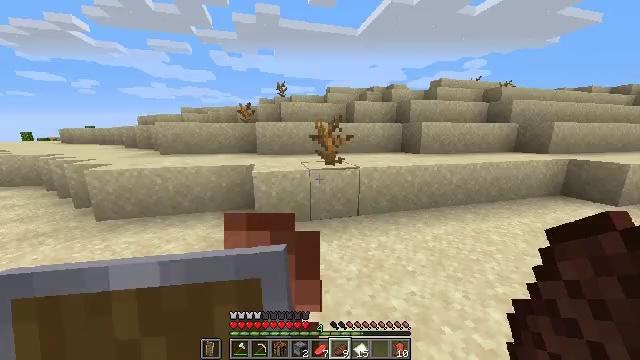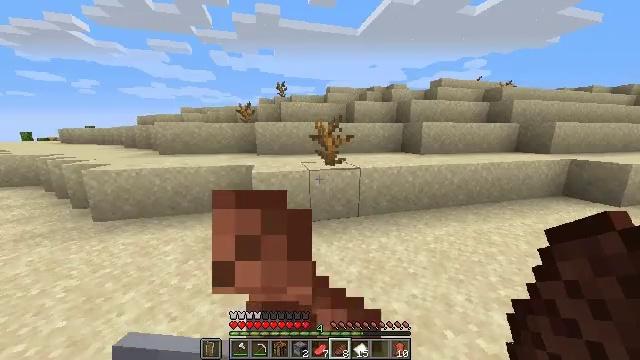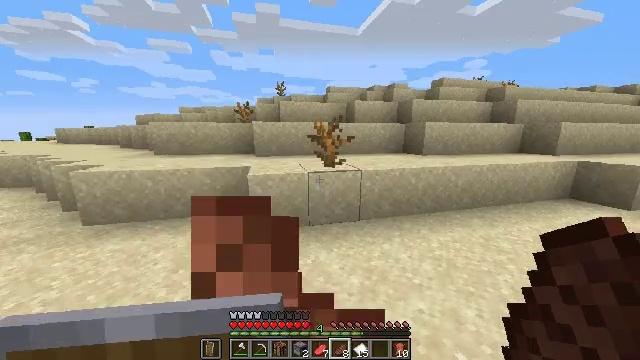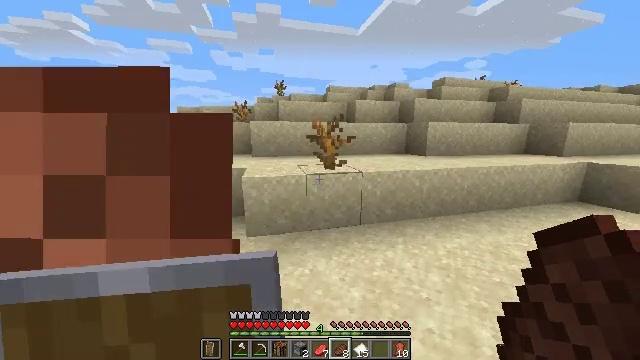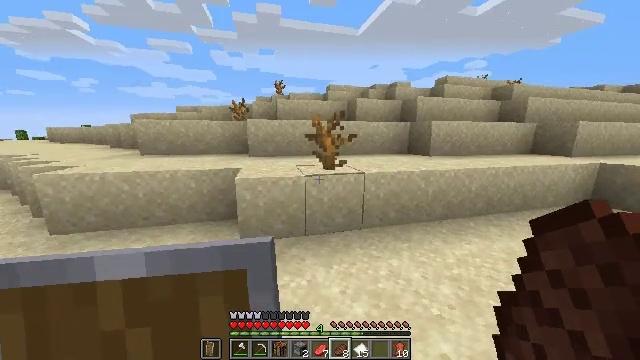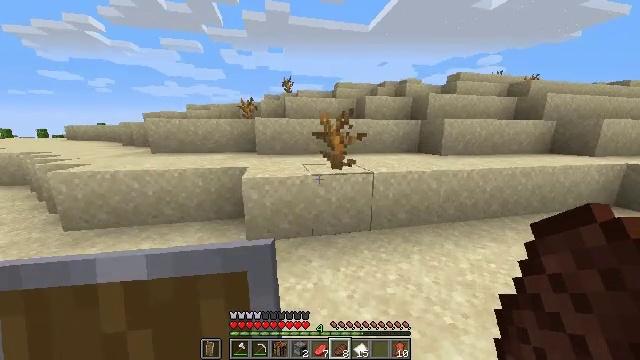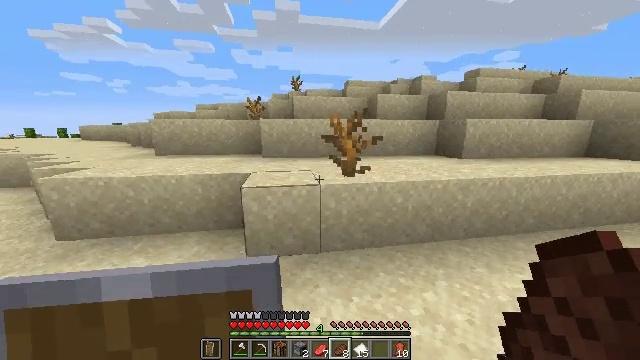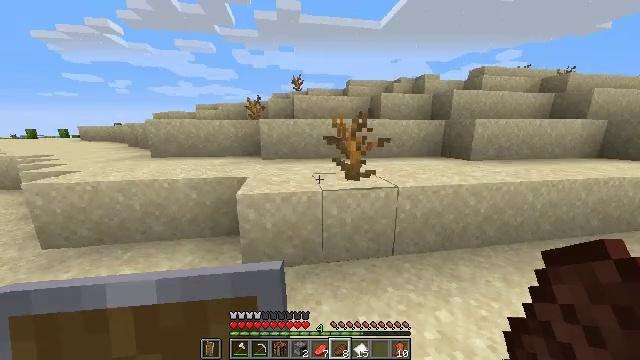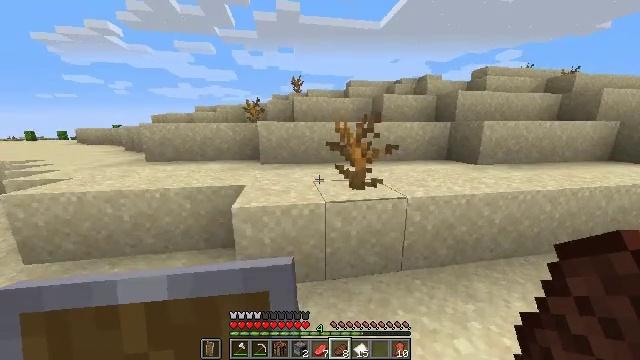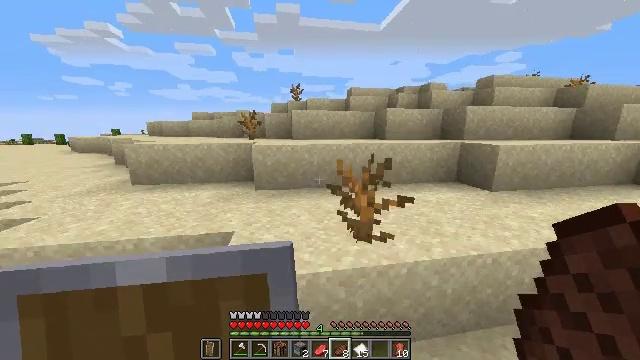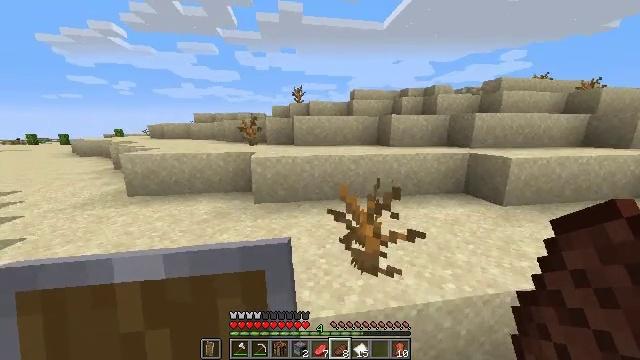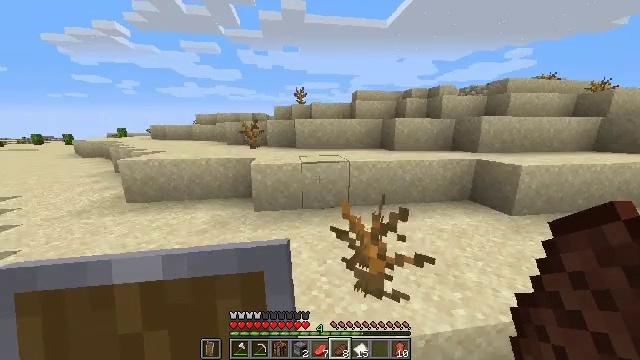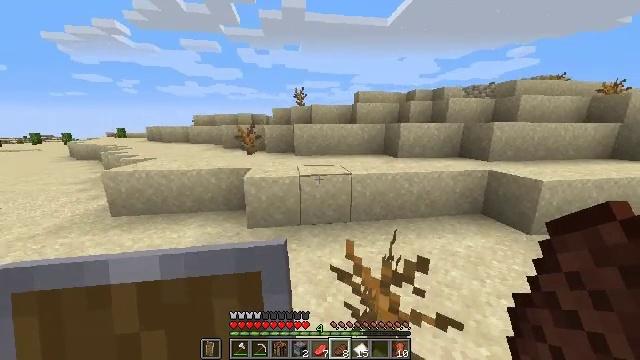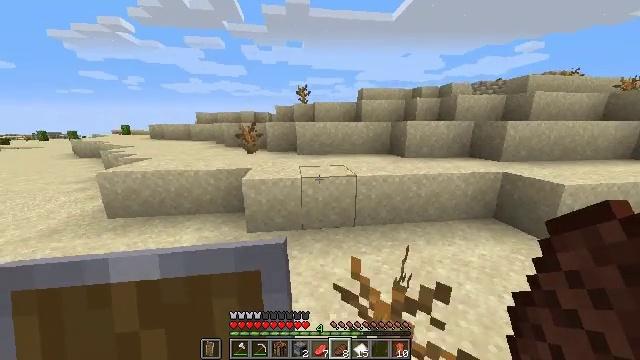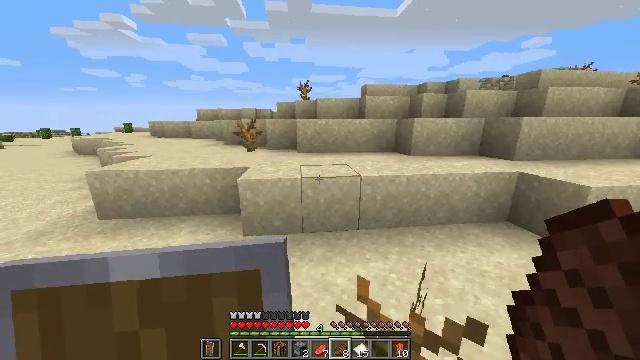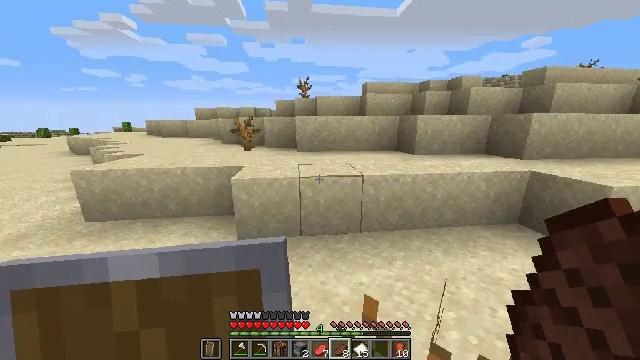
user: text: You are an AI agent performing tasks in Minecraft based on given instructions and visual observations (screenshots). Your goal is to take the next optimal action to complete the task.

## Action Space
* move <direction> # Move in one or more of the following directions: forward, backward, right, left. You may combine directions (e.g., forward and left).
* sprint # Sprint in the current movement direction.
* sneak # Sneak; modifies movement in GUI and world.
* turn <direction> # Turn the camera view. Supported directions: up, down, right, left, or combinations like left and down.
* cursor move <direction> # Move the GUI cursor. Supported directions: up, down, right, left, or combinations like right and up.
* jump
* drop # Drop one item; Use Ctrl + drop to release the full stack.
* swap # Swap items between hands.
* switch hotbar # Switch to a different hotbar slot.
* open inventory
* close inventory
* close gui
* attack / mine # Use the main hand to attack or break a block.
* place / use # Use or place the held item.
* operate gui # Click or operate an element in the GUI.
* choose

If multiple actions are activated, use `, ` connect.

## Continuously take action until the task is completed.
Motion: motion action
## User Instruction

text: Collect the dead bush from dry areas.
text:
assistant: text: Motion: move forward, sprint, use / place
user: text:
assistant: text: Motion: move forward, sprint, use / place
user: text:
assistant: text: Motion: move forward, sprint
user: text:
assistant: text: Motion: move forward, sprint
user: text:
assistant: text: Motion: move forward, sprint, turn left
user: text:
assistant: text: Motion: move forward, sprint, turn left
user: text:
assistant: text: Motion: move forward, sprint
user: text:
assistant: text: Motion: move forward, sprint, jump
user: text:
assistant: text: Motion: move forward, sprint, jump
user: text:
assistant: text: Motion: move forward, sprint, jump
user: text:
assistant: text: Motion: move forward, sprint, jump
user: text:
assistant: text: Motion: move forward, sprint, jump
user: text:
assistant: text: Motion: move forward, sprint, jump
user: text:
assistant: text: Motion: move forward, sprint, jump
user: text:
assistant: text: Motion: move forward, sprint, jump
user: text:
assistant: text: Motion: move forward, sprint, jump
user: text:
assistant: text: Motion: move forward, sprint, jump
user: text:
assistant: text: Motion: move forward, sprint, jump
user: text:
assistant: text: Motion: move forward, sprint, jump
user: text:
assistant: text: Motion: move forward, sprint, jump
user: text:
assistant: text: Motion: move forward, sprint, jump
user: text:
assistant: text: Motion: move forward, sprint, jump
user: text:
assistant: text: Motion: move forward, sprint, jump
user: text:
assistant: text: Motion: move forward, sprint, jump
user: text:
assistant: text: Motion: move forward, sprint, jump
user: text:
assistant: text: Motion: move forward, sprint, jump
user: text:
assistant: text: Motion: move forward, sprint, jump
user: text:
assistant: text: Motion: move forward, sprint, jump
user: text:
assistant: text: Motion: move forward, sprint, jump
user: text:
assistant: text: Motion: move forward, sprint, jump